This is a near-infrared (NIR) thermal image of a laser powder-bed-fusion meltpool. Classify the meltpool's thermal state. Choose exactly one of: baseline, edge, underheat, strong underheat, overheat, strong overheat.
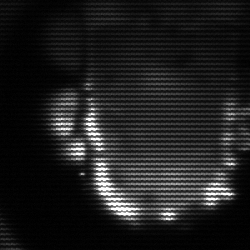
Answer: baseline